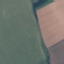
Land use / land cover: AnnualCrop